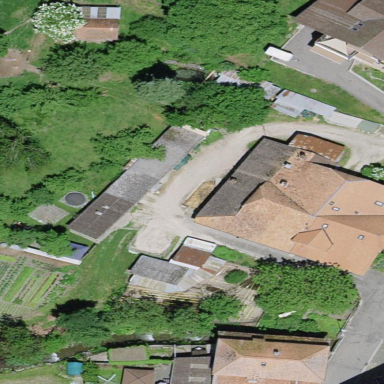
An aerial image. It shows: Shed building.